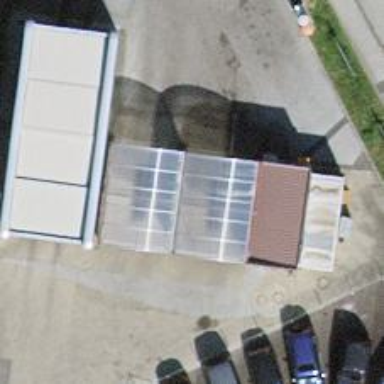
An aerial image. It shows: Car wash facility.